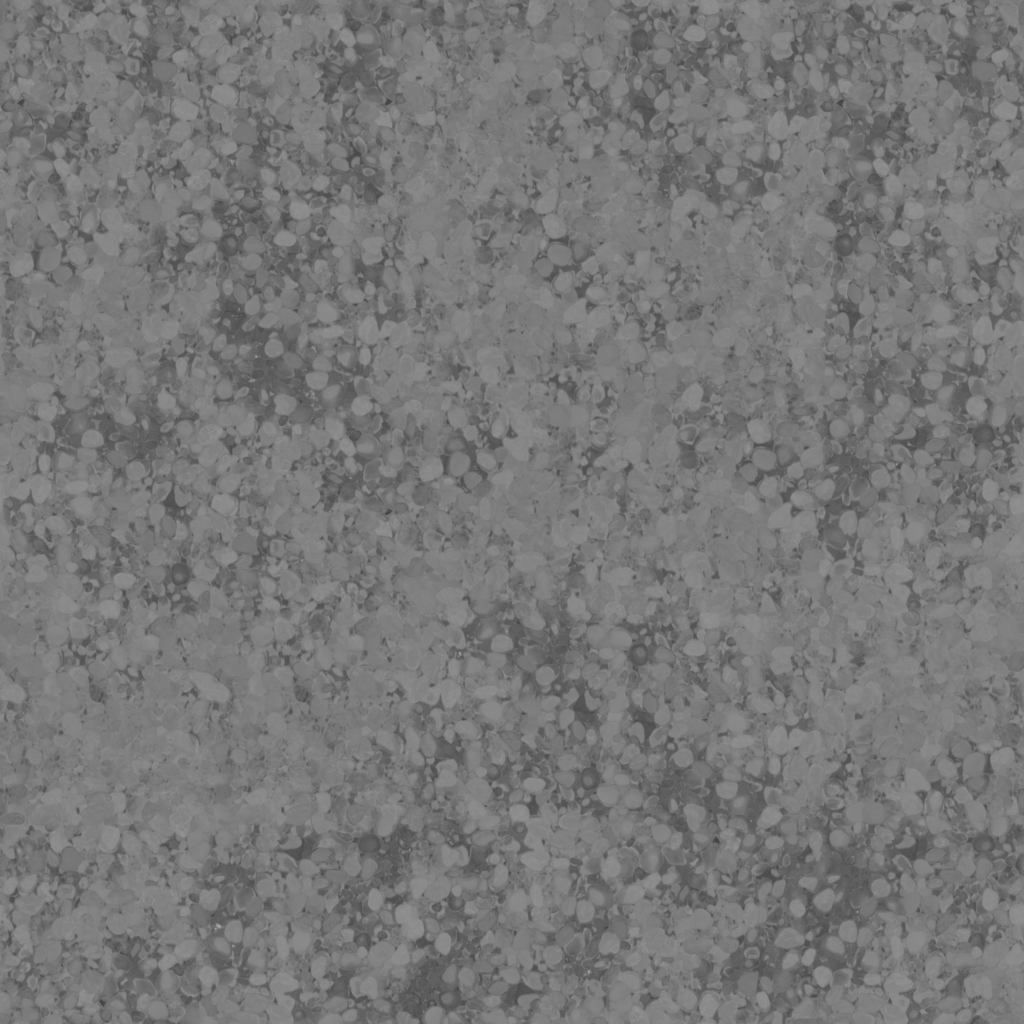
Texture map type: Roughness